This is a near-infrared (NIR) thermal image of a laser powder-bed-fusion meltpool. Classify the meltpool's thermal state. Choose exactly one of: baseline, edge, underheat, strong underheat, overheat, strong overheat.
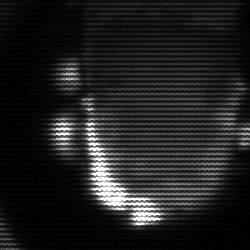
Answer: baseline